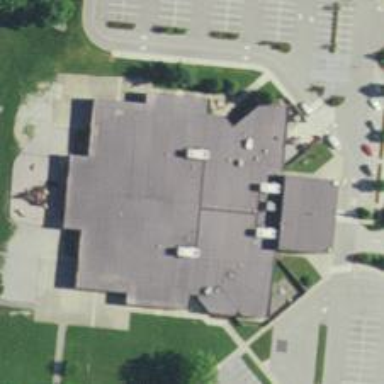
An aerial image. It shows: School.